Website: crate-barrel
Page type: account-selection
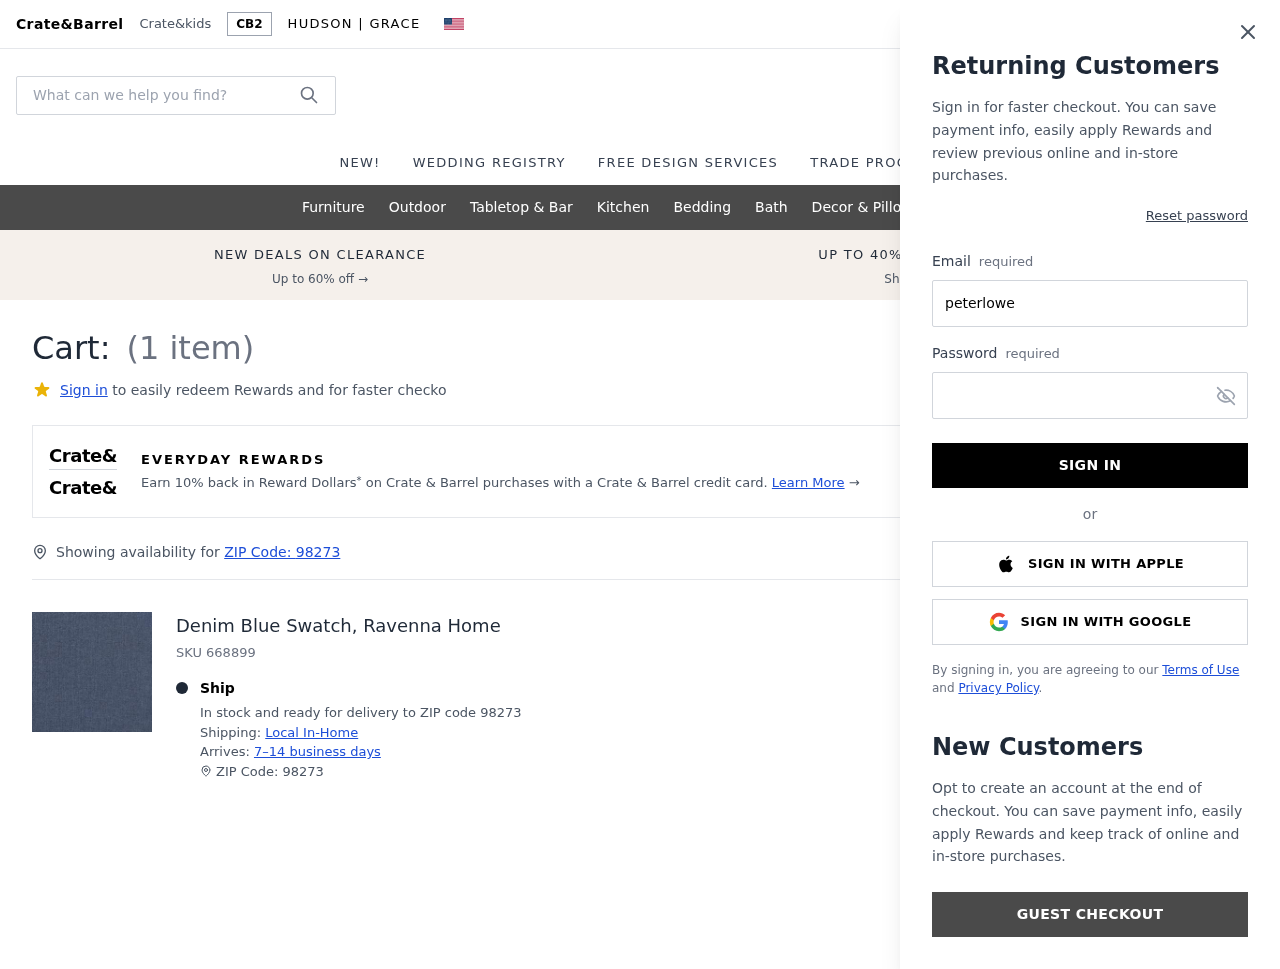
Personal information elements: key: PII_EMAIL
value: peterlowery@gmail.com
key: PII_POSTCODE
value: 98273
Product elements: key: PRODUCT1_NAME
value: Denim Blue Swatch, Ravenna Home
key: PRODUCT1_QUANTITY
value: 1
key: PRODUCT1_SKU
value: SKU 668899
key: PRODUCT1_ORIGINAL_PRICE
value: $8.11
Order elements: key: ORDER_NUM_ITEMS
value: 1
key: ORDER_SUBTOTAL
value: $6.49
Search elements: key: HEADER_SEARCH
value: What can we help you find?